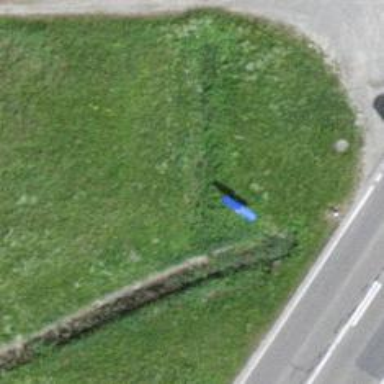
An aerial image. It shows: Wayside cross with historic significance.